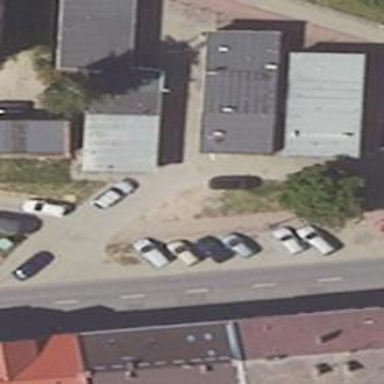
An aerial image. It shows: Beauty shop.